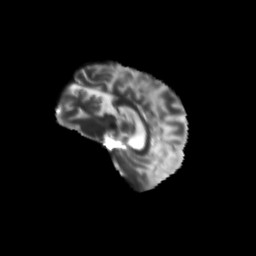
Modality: T2w
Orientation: sagittal
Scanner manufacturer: siemens
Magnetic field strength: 3 T
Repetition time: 9.2 s
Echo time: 0.084 s